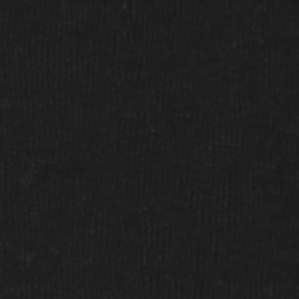
Label: frost